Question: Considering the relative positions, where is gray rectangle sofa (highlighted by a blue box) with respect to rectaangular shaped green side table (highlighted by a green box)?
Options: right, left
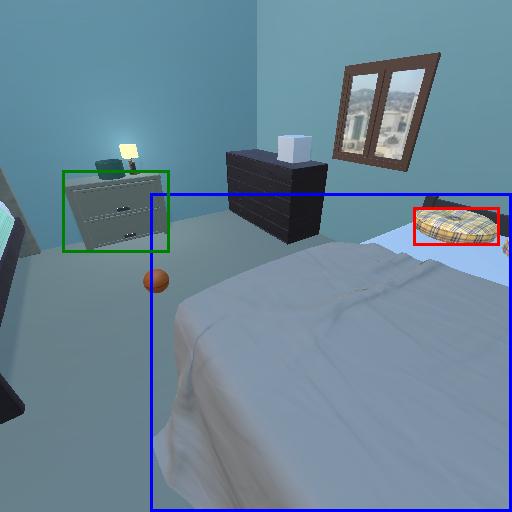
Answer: right